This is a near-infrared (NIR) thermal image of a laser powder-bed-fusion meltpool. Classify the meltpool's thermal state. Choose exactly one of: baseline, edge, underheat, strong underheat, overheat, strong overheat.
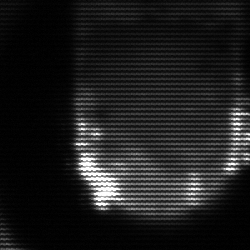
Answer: baseline